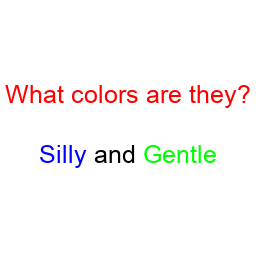
Color: blue, lime
Background color: white
Question text color: red